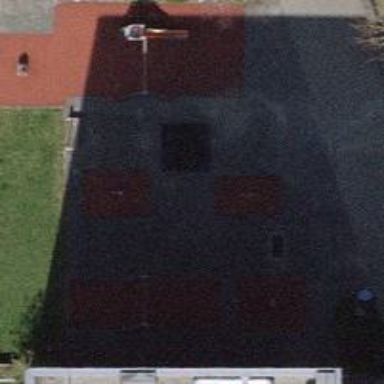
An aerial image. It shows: Playground area for leisure land.